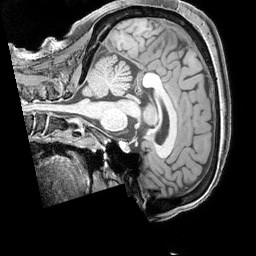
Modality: T1w
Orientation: sagittal
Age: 57
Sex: female
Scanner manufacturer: siemens
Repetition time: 2.3 s
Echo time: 0.00226 s